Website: slack
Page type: stored-credit-cards
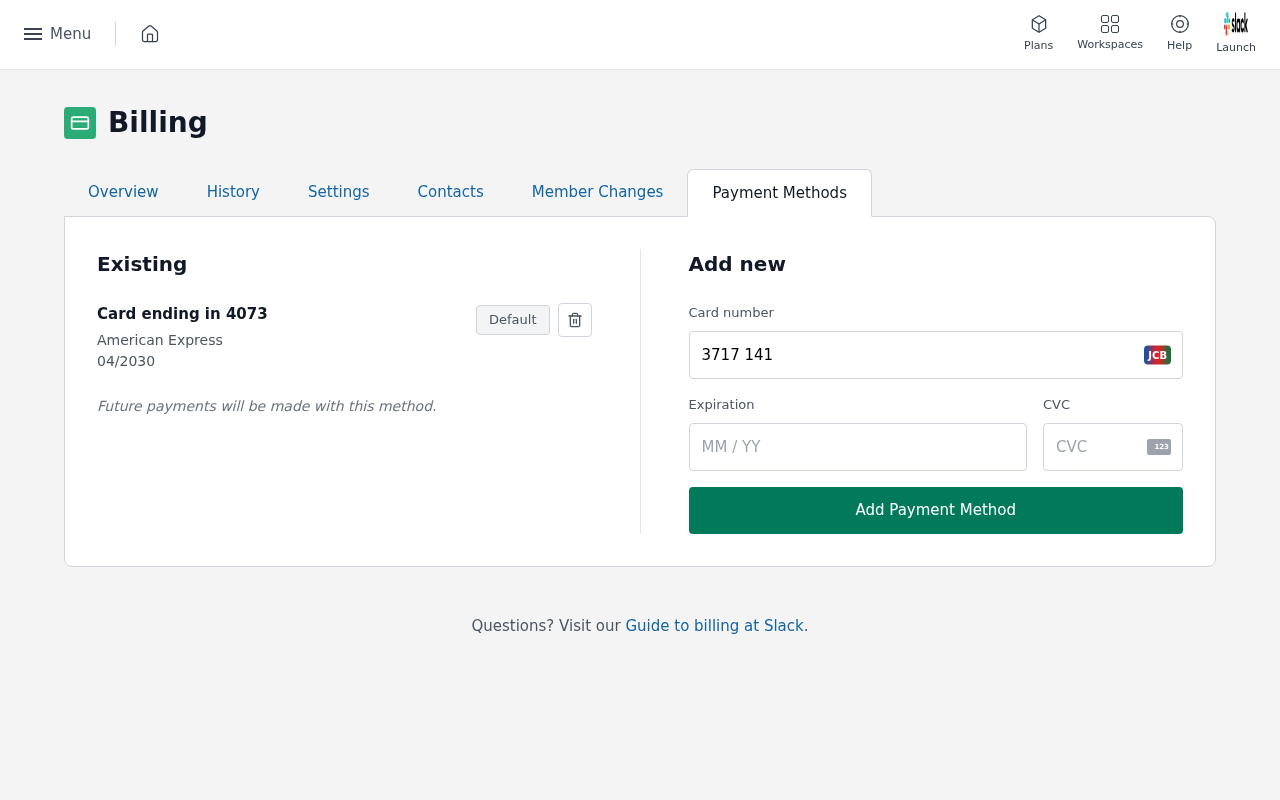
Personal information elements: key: PII_CARD_CVV
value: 5771
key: PII_CARD_EXPIRY
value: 04/2030
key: PII_CARD_EXPIRY
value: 04/30
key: PII_CARD_LAST4
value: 4073
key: PII_CARD_NUMBER
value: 3717 1410 3984 073
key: PII_CARD_TYPE
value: American Express